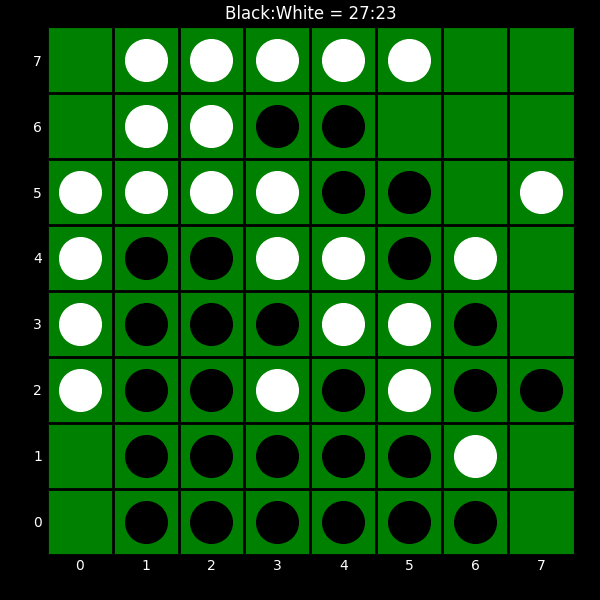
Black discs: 27
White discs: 23